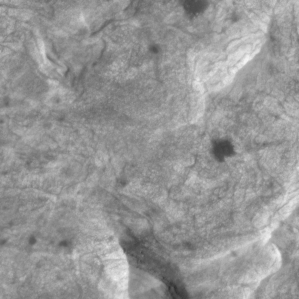
Label: non_frost